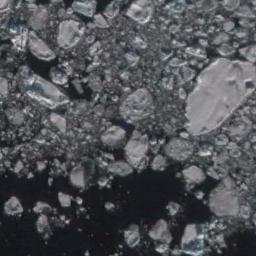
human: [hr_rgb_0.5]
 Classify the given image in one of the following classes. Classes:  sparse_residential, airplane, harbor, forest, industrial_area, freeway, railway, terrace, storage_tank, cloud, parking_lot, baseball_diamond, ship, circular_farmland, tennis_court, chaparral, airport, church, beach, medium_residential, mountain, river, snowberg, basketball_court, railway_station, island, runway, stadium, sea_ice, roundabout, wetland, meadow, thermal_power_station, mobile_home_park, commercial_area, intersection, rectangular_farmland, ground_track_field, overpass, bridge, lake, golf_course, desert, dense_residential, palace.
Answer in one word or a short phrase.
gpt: sea_ice